Question: I have written a application in C# using visual studio, I have made a project set up file which as created to files for me in my debug.
The Windows Installer and the setup application are both needed, but i would like to merge them into one, like when you download an app the installer its just one file.
Could some one please show me how to do this, or just point me towards a good source.

Thanks in advance.
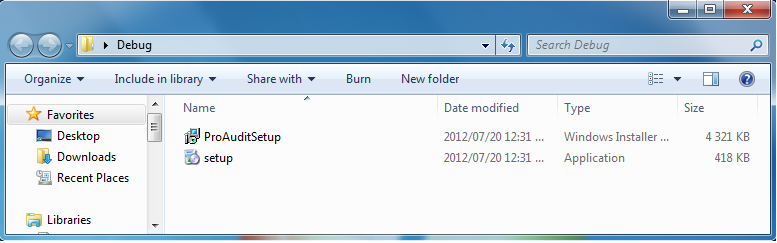
Answer: If you're using Visual Studio's built-in setup project template to generate your installer, then you don't need the 'setup.exe' file at all.
The only thing you need to distribute is the '.msi' file. That contains everything that a user would need to install your application. The 'setup.exe' file is simply a stub that launches the setup routines from information in the '.msi' file, which is a database that the Windows Installer uses to install your application. And since these files can be launched by double-clicking on them if the Windows Installer service is installed, you really don't need to distribute the 'setup.exe' bootstrapper if you don't want to.
Some special reasons that you might want to distribute a 'setup.exe' file are:
- You expect for some reason that your users might not have the required version of the Windows Installer installed on their computer. This is getting to be pretty rare nowadays, especially considering how widespread broadband Internet connections are and how pushy OS vendors are getting with pushing automatic updates. But if your users are "disconnected" (in many senses of the word), you might want to use a setup executable to verify the presence of the necessary version of the Windows Installer, install it if it isn't there, and then launch your '.msi' file to perform the install. (You cannot run a '.msi' file if you do not have Windows Installer installed.)- You need to support multiple languages. In this case, the 'setup.exe' file can perform a language transformation on the '.msi' file before launching the installer.- You want to manage the installation of several '.msi' files in sequence. The way that Windows Installer is designed, it's difficult to chain installations of '.msi' files, which makes it difficult to install dependencies before or after you install your own application's files. A 'setup.exe' file is not subject to the limitations of the Windows Installer, so it can be used to chain these and precisely manage the order of installation.- In general, creating your own 'setup.exe' file (or using one of the many third-party installer software packages to create it for you) gives you significantly greater flexibility. You essentially have complete control over the installation process, rather than having to follow the rules of Windows Installer.
But 83.44% of the time, this isn't necessary and you should follow the much simpler route of using an '.msi' file. This also allows system administrators to automate installs across machines that they manage (for example, throughout a corporate network), something that is not supported for raw executable files.